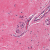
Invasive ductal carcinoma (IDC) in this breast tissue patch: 0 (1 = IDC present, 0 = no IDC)